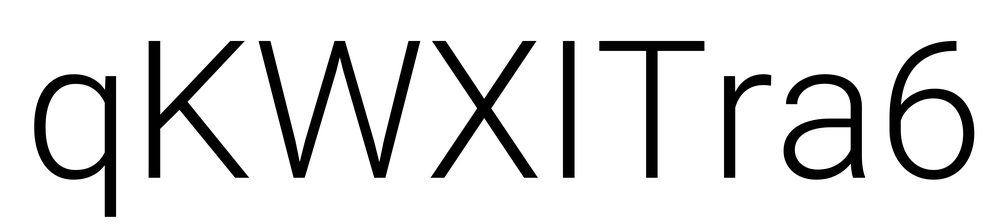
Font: Roboto_Light